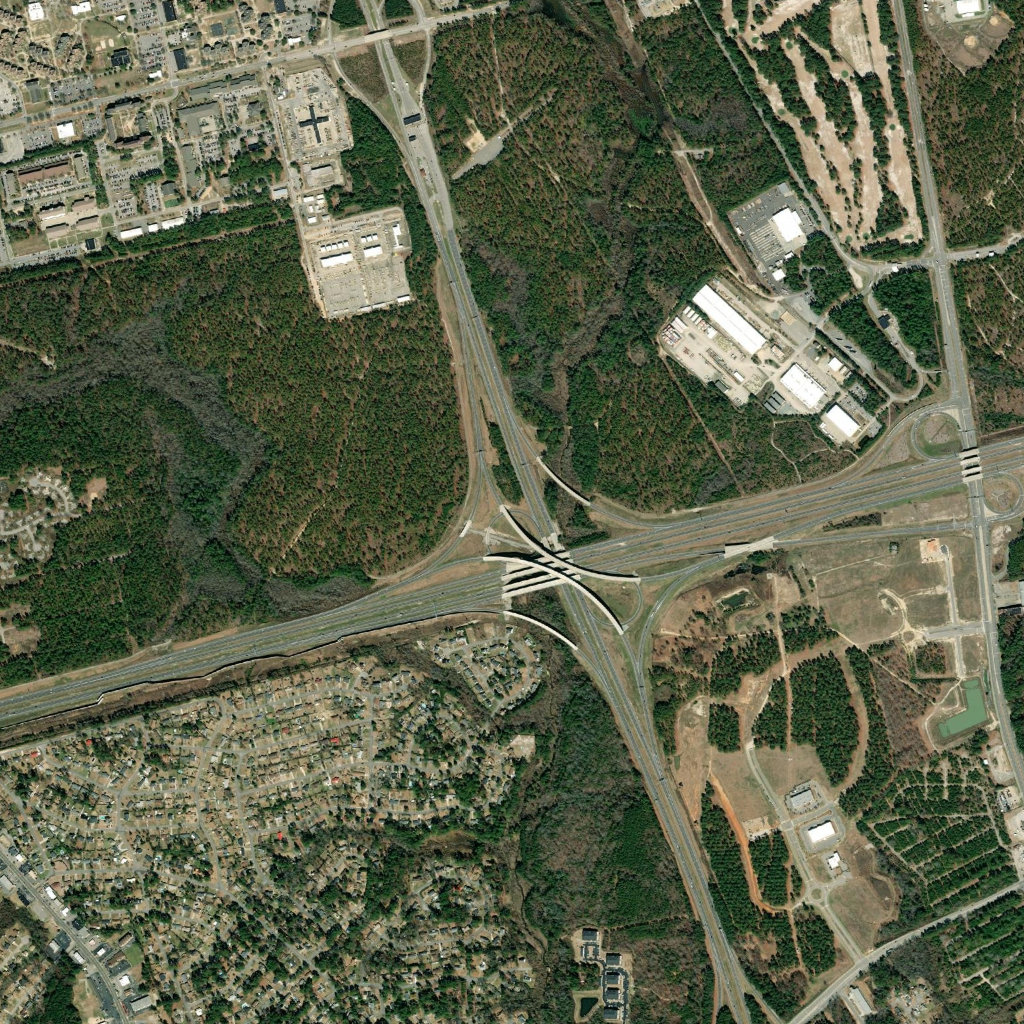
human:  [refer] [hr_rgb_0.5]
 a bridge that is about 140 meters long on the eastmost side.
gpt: <box>[[71, 52, 75, 54, 0]]</box>